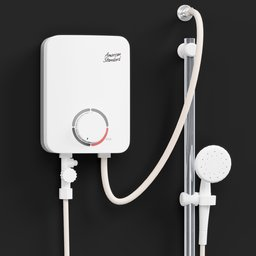
Label: appliances